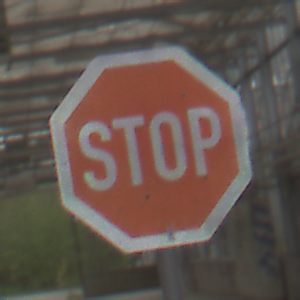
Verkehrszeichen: Stop
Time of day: Midday
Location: Roofed (Special)
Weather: Overcast
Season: NotSpecified
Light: Natural